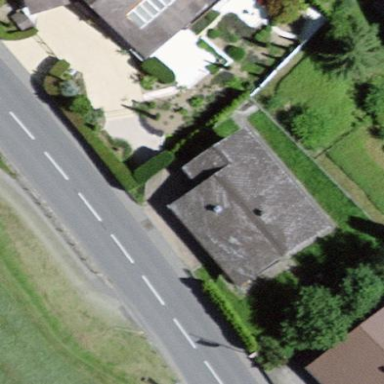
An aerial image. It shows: Residential building.